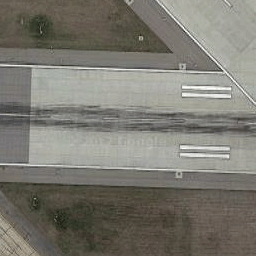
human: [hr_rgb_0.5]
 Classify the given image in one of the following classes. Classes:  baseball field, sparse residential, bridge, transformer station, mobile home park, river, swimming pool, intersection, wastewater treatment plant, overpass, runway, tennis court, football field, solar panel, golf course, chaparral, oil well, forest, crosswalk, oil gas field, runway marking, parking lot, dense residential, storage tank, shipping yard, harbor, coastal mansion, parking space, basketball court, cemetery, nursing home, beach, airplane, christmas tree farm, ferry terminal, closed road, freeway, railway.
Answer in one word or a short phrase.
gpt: runway